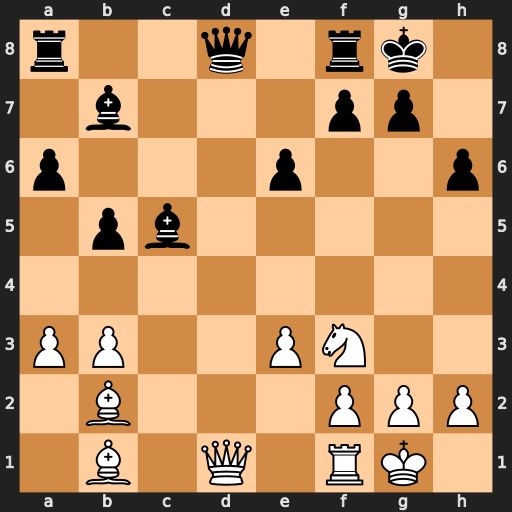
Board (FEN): r2q1rk1/1b3pp1/p3p2p/1pb5/8/PP2PN2/1B3PPP/1B1Q1RK1
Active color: w
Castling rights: -
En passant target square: -
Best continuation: Qc2 f5 Qxc5 Bxf3 gxf3